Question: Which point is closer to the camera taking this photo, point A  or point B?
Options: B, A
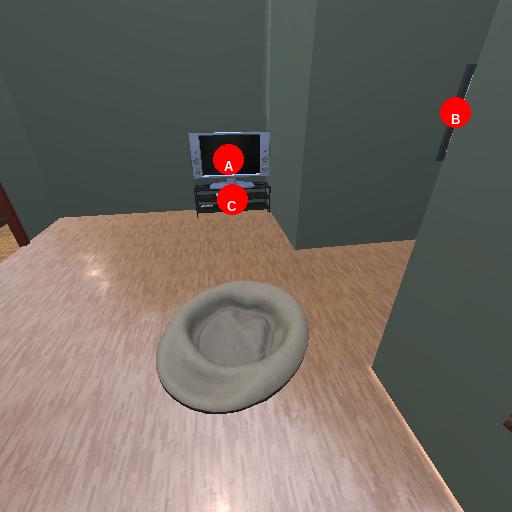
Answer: B